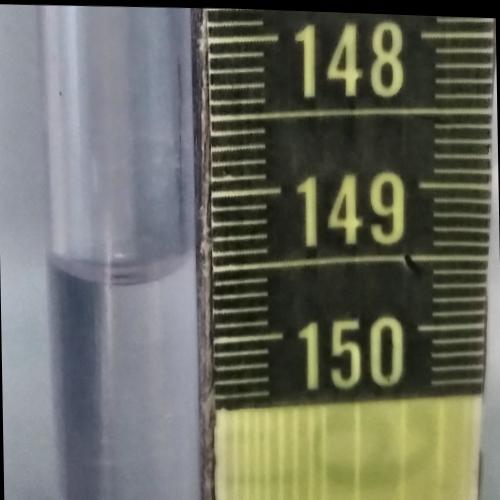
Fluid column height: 149.5 cm